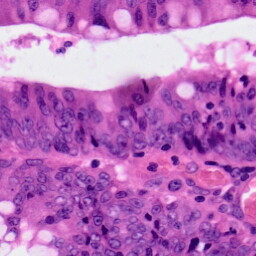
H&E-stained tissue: Colon